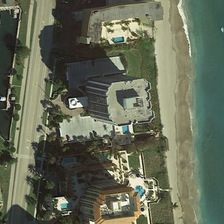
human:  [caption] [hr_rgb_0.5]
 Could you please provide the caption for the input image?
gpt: several large buildings are between a beach and a road .

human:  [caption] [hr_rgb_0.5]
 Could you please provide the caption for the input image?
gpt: several large buildings are between a beach and a road .

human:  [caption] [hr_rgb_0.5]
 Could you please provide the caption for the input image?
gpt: several large buildings are between a beach and a road .

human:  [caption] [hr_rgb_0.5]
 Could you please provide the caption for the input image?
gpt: several large buildings are between a beach and a road .

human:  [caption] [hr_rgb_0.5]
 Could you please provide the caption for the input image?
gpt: several large buildings are between a beach and a road .